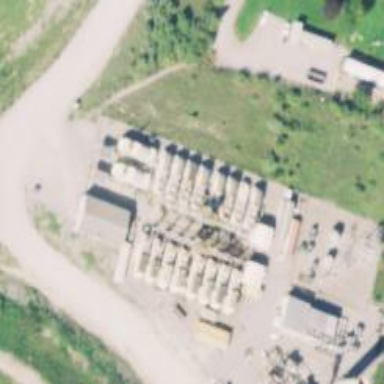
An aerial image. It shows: Generator for power supply.